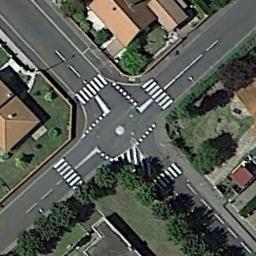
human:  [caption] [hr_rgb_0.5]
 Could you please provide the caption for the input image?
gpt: An intersection without cars located in a residential area .

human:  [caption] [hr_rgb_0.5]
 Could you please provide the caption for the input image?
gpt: There are many houses with brown roofs and many trees around the intersection .

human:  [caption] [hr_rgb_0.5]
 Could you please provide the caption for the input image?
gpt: There are cars at the intersection in all directions .

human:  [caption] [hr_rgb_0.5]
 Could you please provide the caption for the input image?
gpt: There are many trees near the intersection .

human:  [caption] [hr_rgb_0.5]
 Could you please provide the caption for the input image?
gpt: There are some brown buildings and green trees around the intersection .